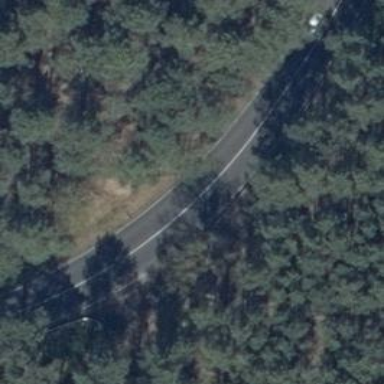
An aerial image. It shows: Secondary road with asphalt surface.